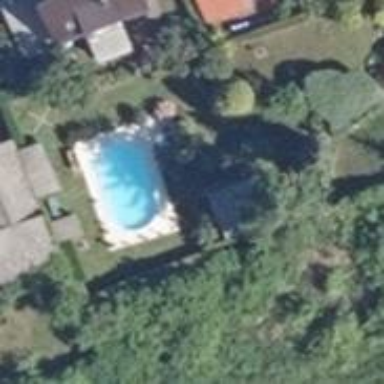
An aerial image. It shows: Swimming pool located in leisure land.